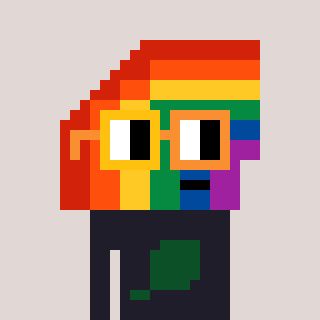
a pixel art character with square yellow and orange glasses, a rainbow-shaped head and a grayscale-colored body on a warm background